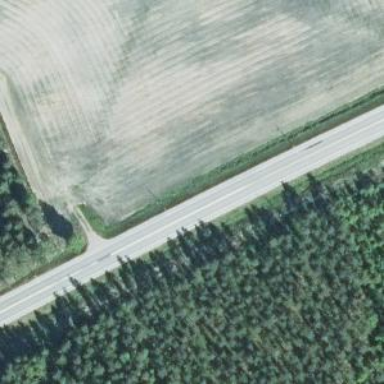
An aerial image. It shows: Asphalt road classified as trunk highway.